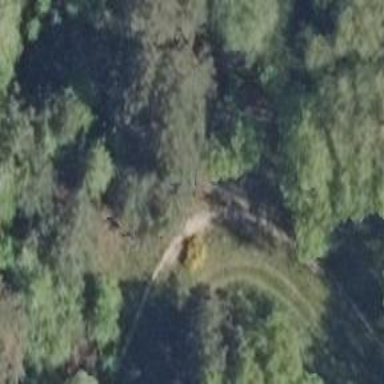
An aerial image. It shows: Hunting stand.